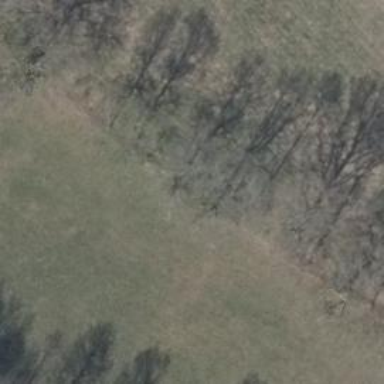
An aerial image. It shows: Row of deciduous broadleaved trees.